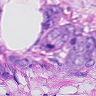
Metastatic tissue present: yes